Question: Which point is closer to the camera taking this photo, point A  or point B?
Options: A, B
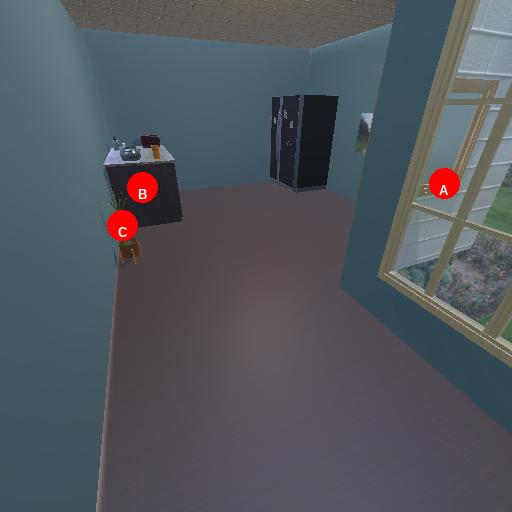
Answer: A